Question: I found the 'Run' or 'Paragraph' in 'FlowDocument' and now I need to know the of it.
i.e.
'''
while (navigator.CompareTo(flowDocViewer.Document.ContentEnd) < 0)
{
TextPointerContext context = navigator.GetPointerContext(LogicalDirection.Backward);
Run run = navigator.Parent as Run;
// I need to get HEIGHT of Run in pixels somehow
'''
Is it possible to do in fact?

Thank you!
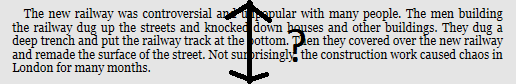
Answer: A little function i am using. The input is a string containing a Section. You can easily render other blockelements like Paragraph.
You also can omit the second parameter of the Parse method.
The trick is not to measure the Paragraph, but the ViewBox which contains a RichTextBox. This is needed to actually render the Flowdocument. The ViewBox dynamically gets the size of the rtb. Maybe you even can do this without the ViewBox. I spent some time to figure this out and it works for me.
Note that 'Width' of the 'RichTextBox' is set to 'double.MaxValue'. This means when you want to measure a single paragraph it has to be very long or everything is in one line. So this only makes sense when you know the Width of your output device. As this is a FlowDocument there is no Width, it flows ;)
I use this to paginate a FlowDocument where i know the paper size.
The returned Height is device independent units.
'''
private double GetHeaderFooterHeight(string headerFooter)
{
var section = (Section)XamlReader.Parse(headerFooter, _pd.ParserContext);
var flowDoc = new FlowDocument();
flowDoc.Blocks.Add(section);
var richtextbox = new RichTextBox { Width = double.MaxValue, Document = flowDoc };
var viewbox = new Viewbox { Child = richtextbox };
viewbox.Measure(new Size(double.PositiveInfinity, double.PositiveInfinity));
viewbox.Arrange(new Rect(viewbox.DesiredSize));
var size = new Size() { Height = viewbox.ActualHeight, Width = viewbox.ActualWidth };
return size.Height;
}
'''